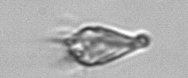
Label: Paratontonia_gracillima